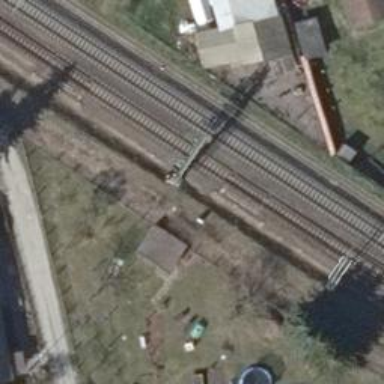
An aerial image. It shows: Railway signal.